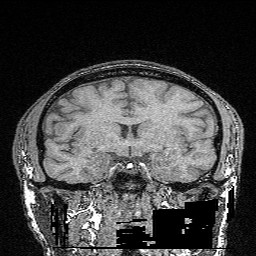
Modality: FLASH
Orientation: sagittal
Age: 31
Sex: male